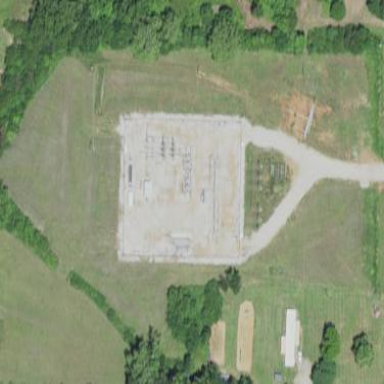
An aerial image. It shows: Distribution substation surrounded by fence.